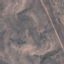
Land use / land cover class: HerbaceousVegetation